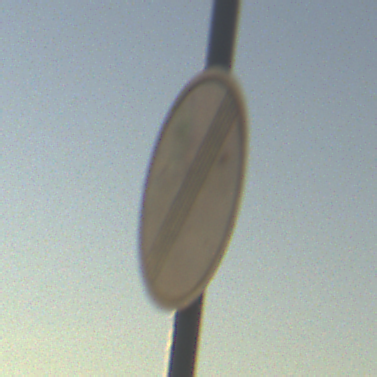
Verkehrszeichen: EndeSaemtlicherBegrenzungen
Umgebung: Outdoor, RoadRail
Tageszeit: SunriseSunset
Wetter: PartlyCloudy
Licht: Natural
Jahreszeit: NotSpecified
Kontrast: HighContrast